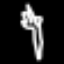
Label: fork